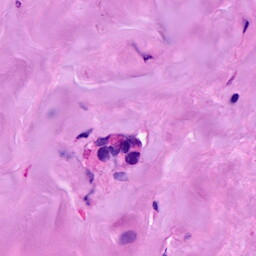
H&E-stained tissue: Breast